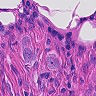
Metastatic tissue present: yes